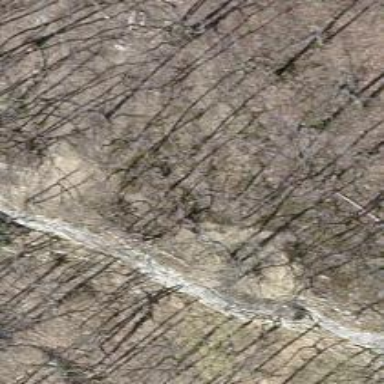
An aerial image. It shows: Ground path.